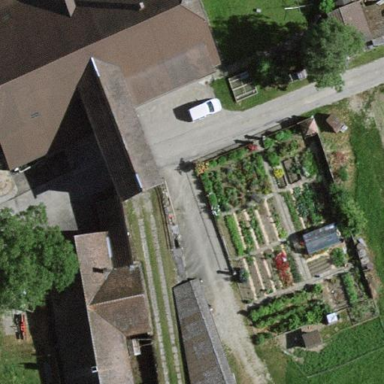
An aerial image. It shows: Farmyard area.